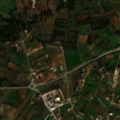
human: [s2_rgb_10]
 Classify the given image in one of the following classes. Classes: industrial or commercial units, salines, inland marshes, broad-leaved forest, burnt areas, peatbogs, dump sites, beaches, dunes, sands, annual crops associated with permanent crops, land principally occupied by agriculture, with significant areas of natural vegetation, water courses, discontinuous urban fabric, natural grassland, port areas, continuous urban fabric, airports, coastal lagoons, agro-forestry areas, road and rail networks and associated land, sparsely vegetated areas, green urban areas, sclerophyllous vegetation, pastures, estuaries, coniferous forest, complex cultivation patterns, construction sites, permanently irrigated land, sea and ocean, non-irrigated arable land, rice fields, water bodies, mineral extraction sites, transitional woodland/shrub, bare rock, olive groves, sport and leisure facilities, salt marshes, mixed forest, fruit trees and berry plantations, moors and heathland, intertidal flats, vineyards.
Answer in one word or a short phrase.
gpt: complex cultivation patterns, broad-leaved forest